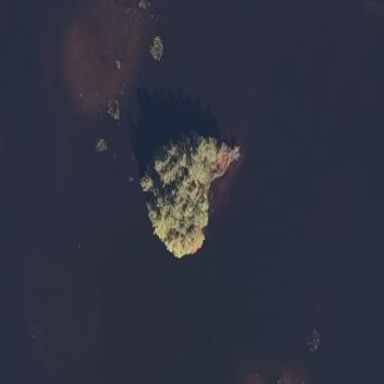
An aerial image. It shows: Islet.